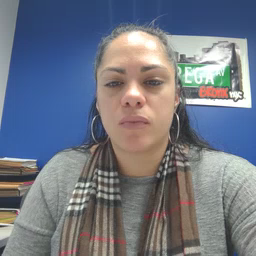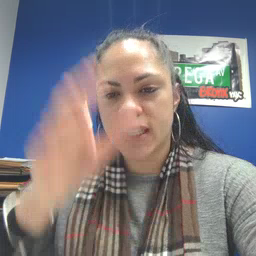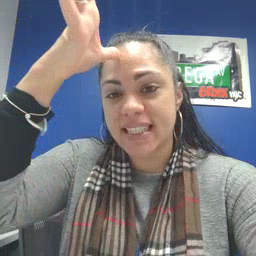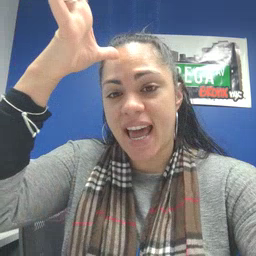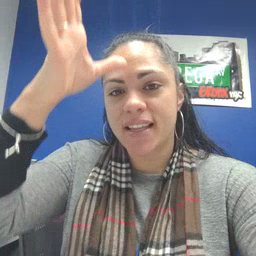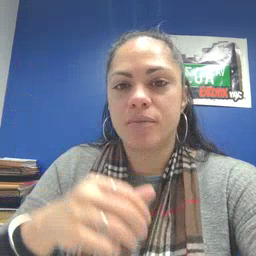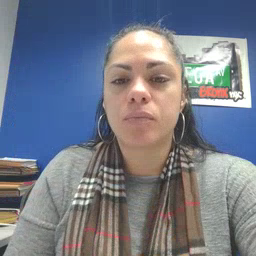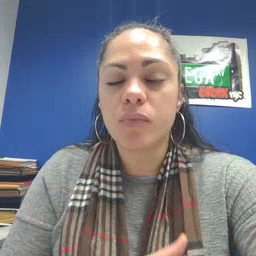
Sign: dad